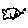
Label: fish